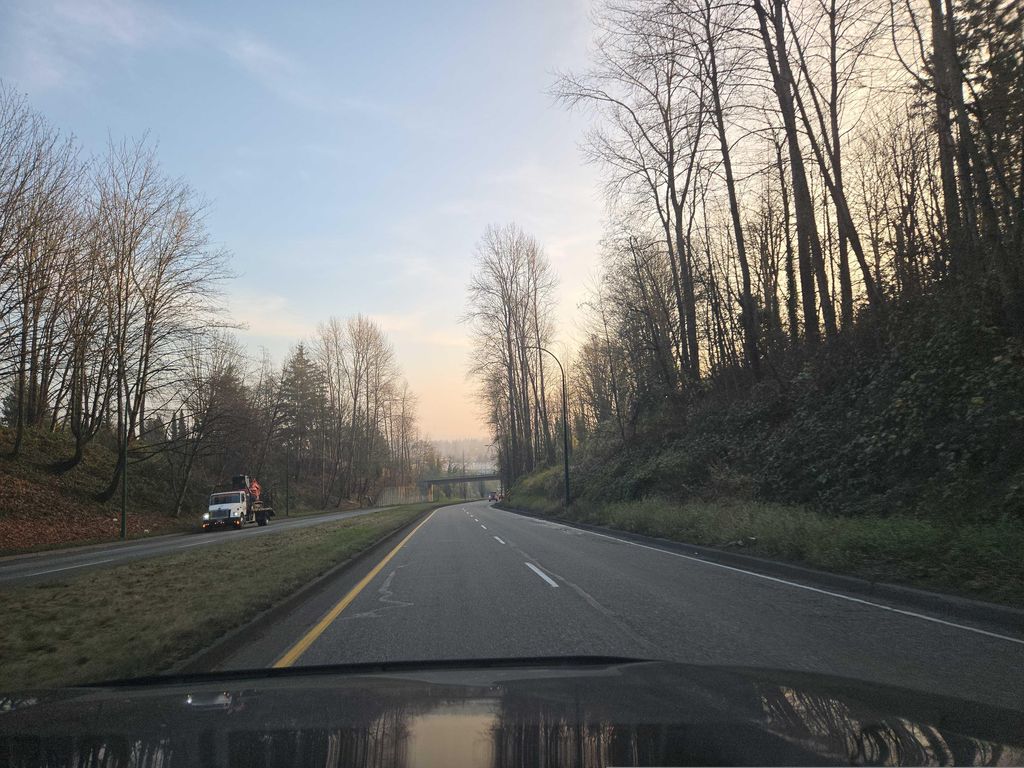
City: vancouver